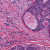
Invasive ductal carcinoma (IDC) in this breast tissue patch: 0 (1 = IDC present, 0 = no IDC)